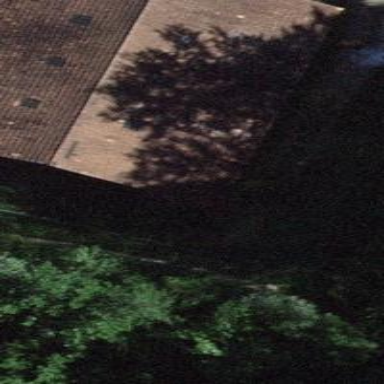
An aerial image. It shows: Rural barn.